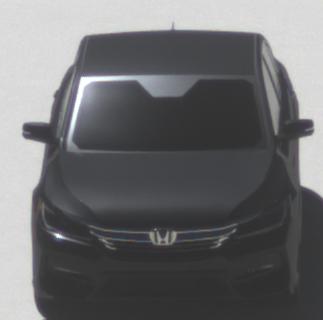
Make: Honda
Model: Accord Hybrid
Detailed model: 9. Generation
Model produced from: 2015
Model produced until: 2019
Doors: 4
Color: black
Road condition: dry road
Daytime: midday
Contrast: high contrast